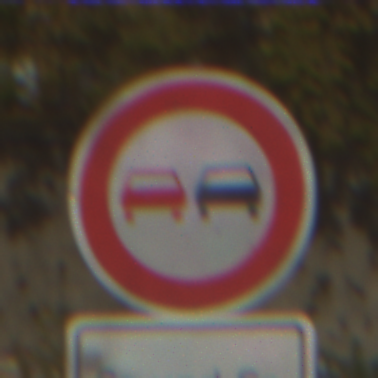
Verkehrszeichen: Ueberholverbot
Zusatzzeichen unten: ZeitangabenMitBeschraenkungAufWochentage8
Umgebung: Outdoor, Suburban
Tageszeit: MorningAfternoon
Wetter: PartlyCloudy
Licht: Natural
Jahreszeit: NotSpecified
Kontrast: HighContrast